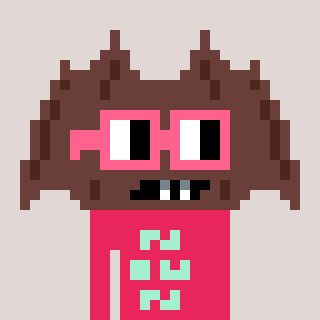
a pixel art character with square pink glasses, a bat-shaped head and a redpinkish-colored body on a warm background